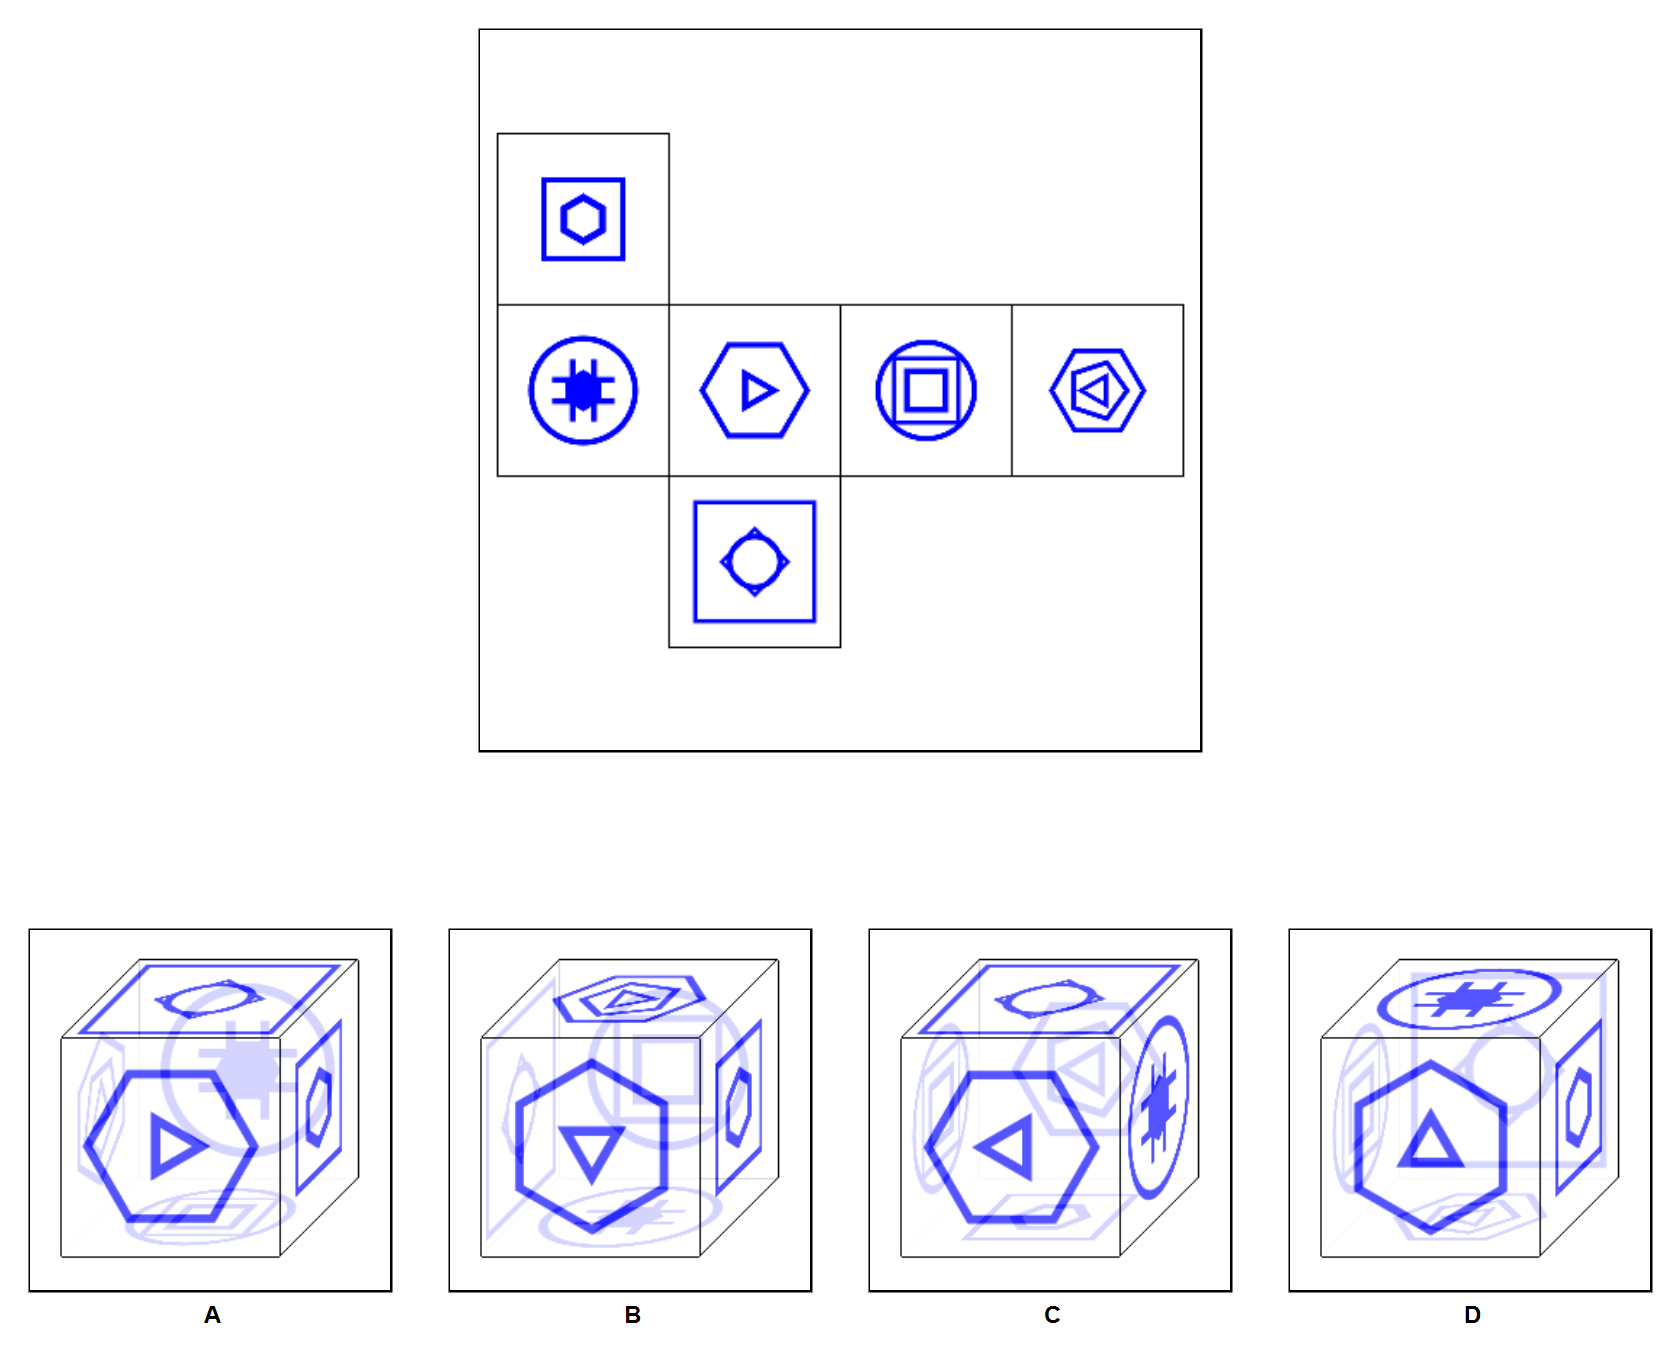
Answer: C